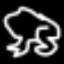
Label: frog